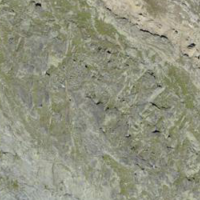
EUNIS habitat code: 48
Species observed at this site:
Leontopodium nivale